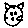
Label: cat